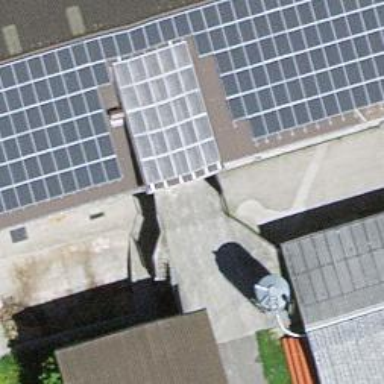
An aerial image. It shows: Solar power generator utilizing photovoltaic technology with solar photovoltaic panels.